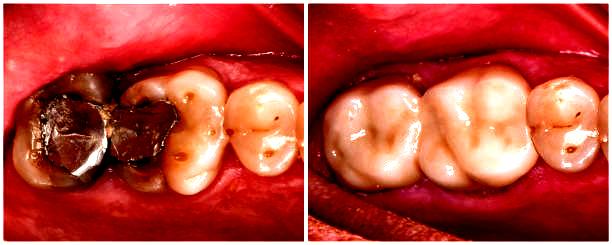
Condition: Gingivitis